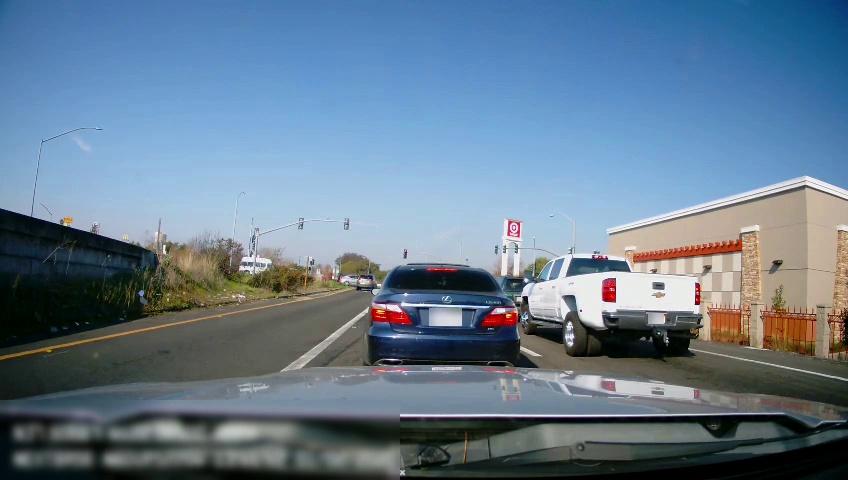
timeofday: Day
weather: Sunny
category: Drivable Space
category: Vehicles | Car
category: Vehicles | Van
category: Vehicles | Bus
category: Vehicles | SUV
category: Vehicles | SUV
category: Vehicles | Truck
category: Vehicles | Car
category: Lanes | Alternate Lane
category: Lanes | Current Lane
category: Lanes | Current Lane
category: Lanes | Alternate Lane
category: Traffic | Lights
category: Traffic | Lights
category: Traffic | Lights
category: Traffic | Lights
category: Traffic | Lights
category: Traffic | Lights
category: Traffic | Lights